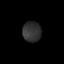
Tissue: skin
Cell type: Epithelial cells
Senescence score: 0.1949
Nuclear area (px): 366
Mean DAPI intensity: 49.762